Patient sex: M
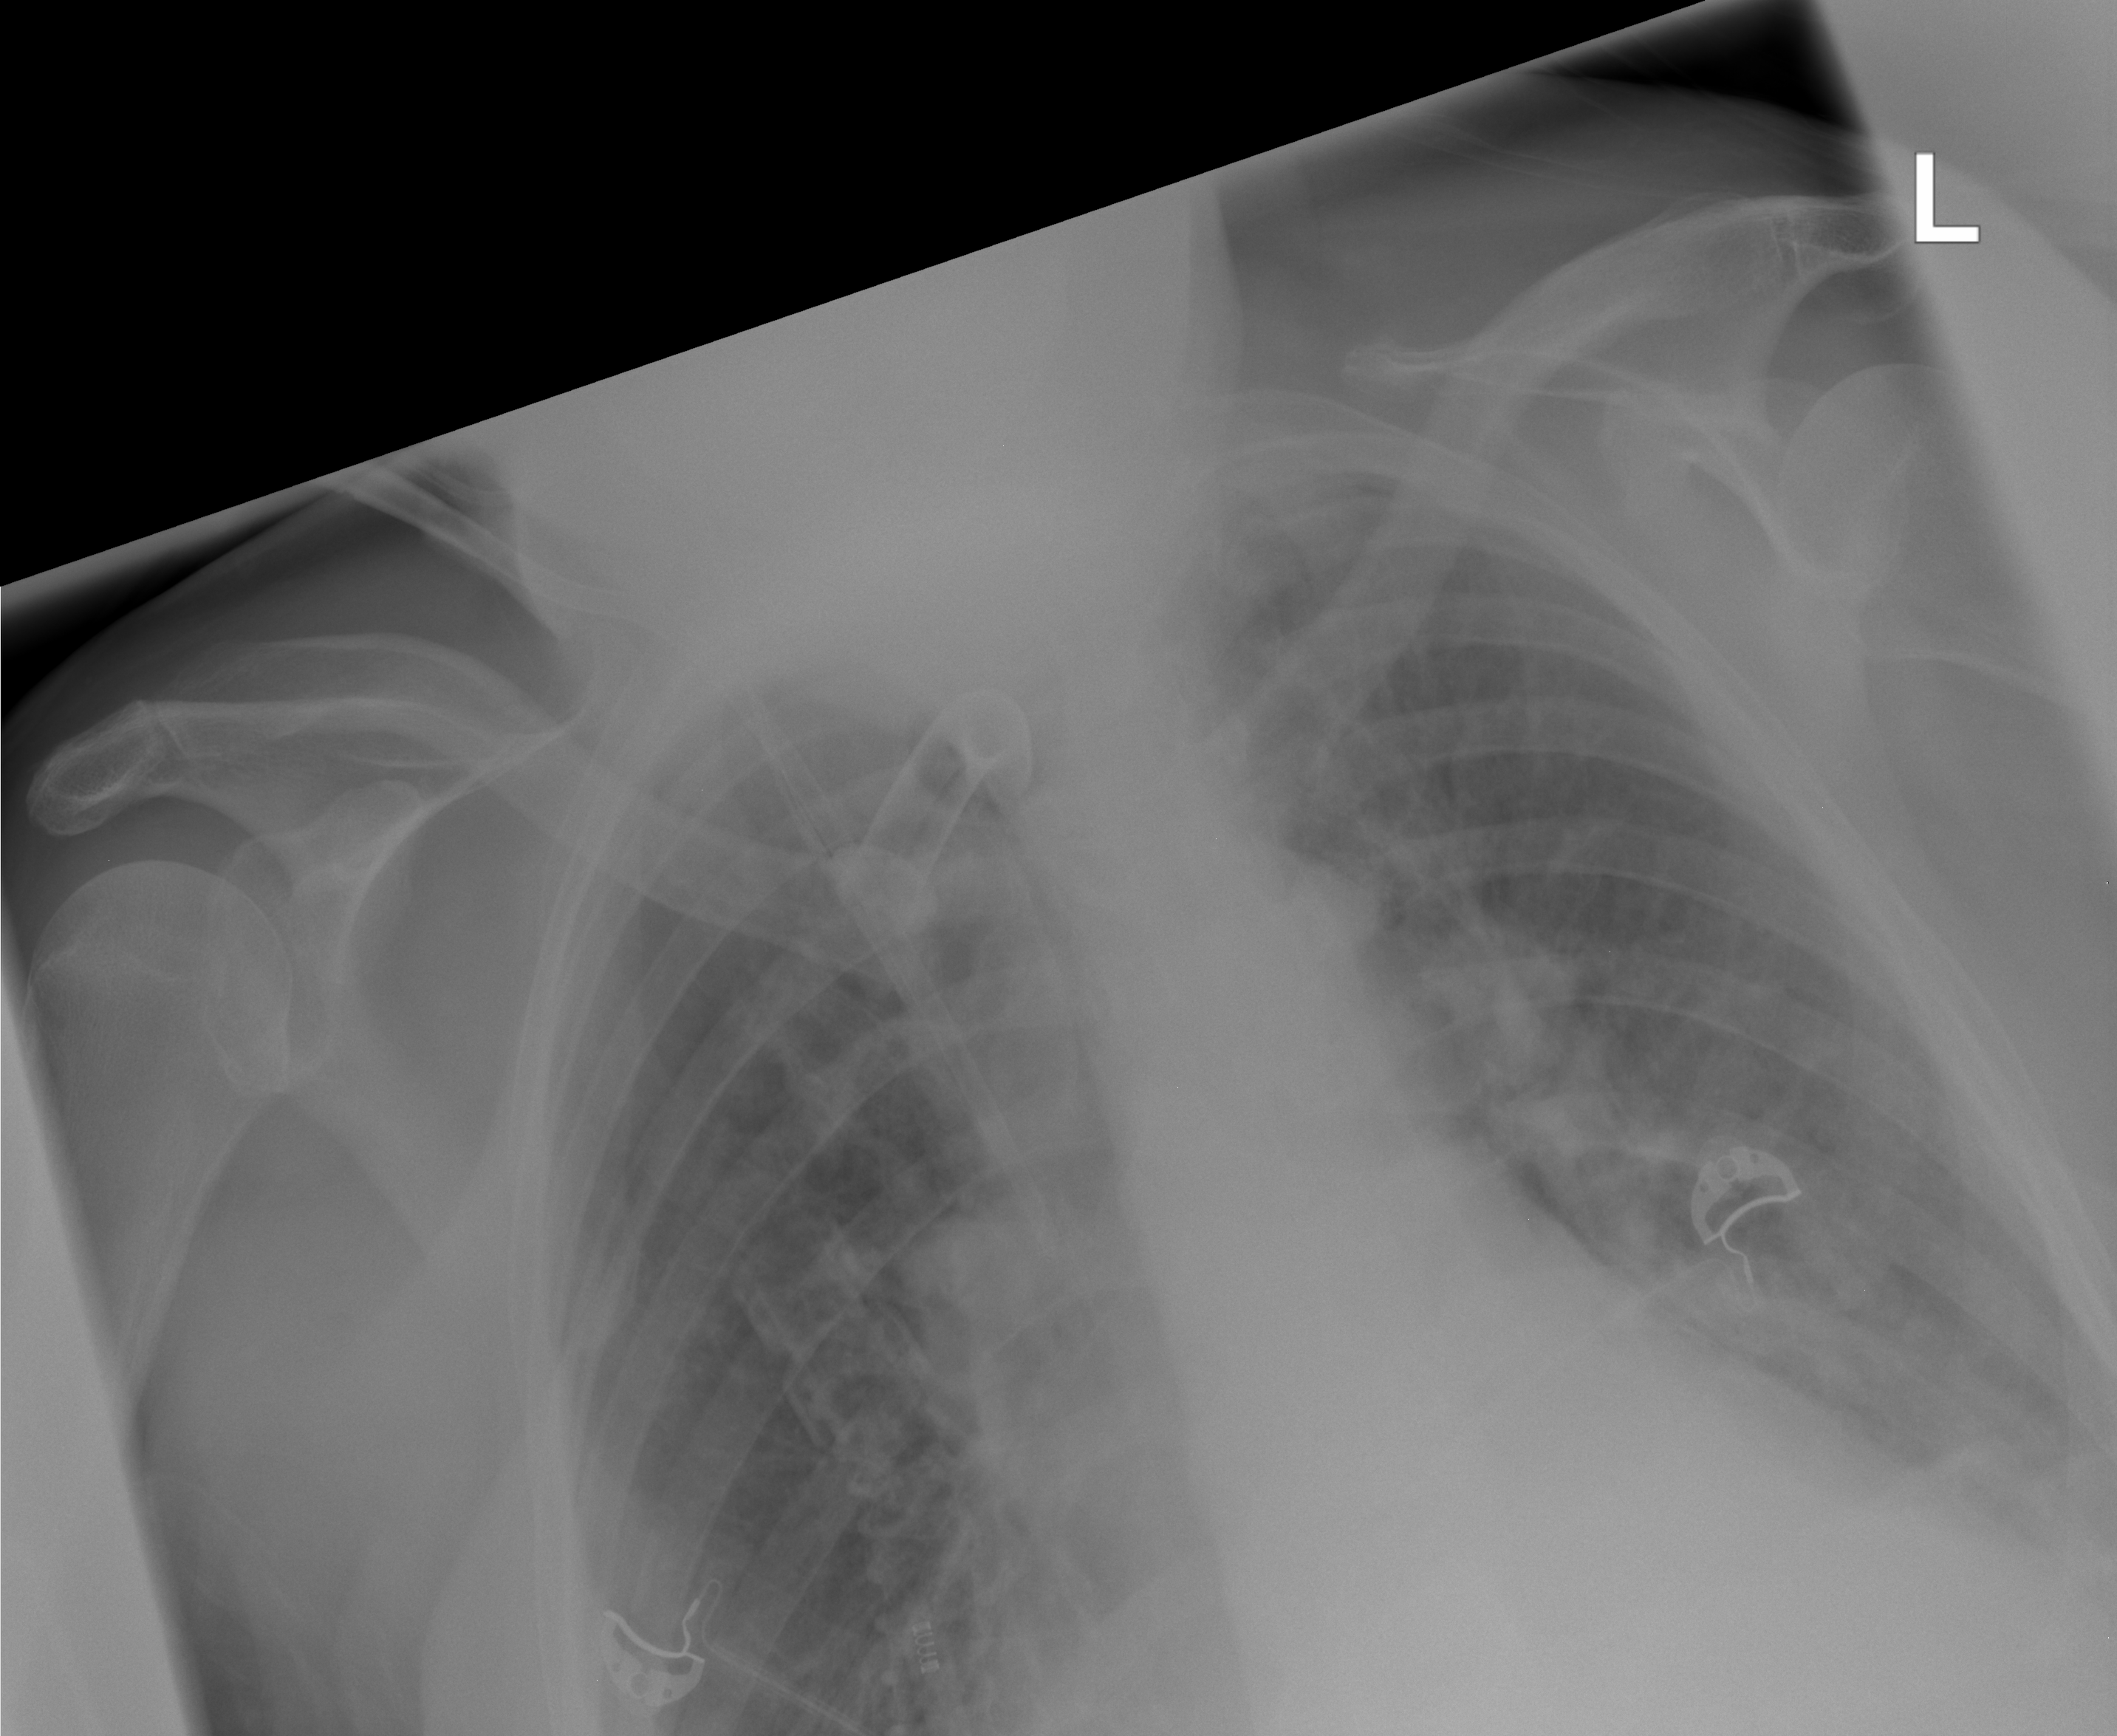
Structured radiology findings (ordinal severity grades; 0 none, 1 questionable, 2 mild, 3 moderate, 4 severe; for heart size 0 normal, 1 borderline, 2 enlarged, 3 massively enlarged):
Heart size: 2
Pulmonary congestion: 2
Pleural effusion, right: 1
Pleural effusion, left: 2
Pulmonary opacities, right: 2
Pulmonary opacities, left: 2
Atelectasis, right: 2
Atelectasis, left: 2